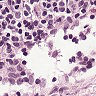
Metastatic tissue present: no